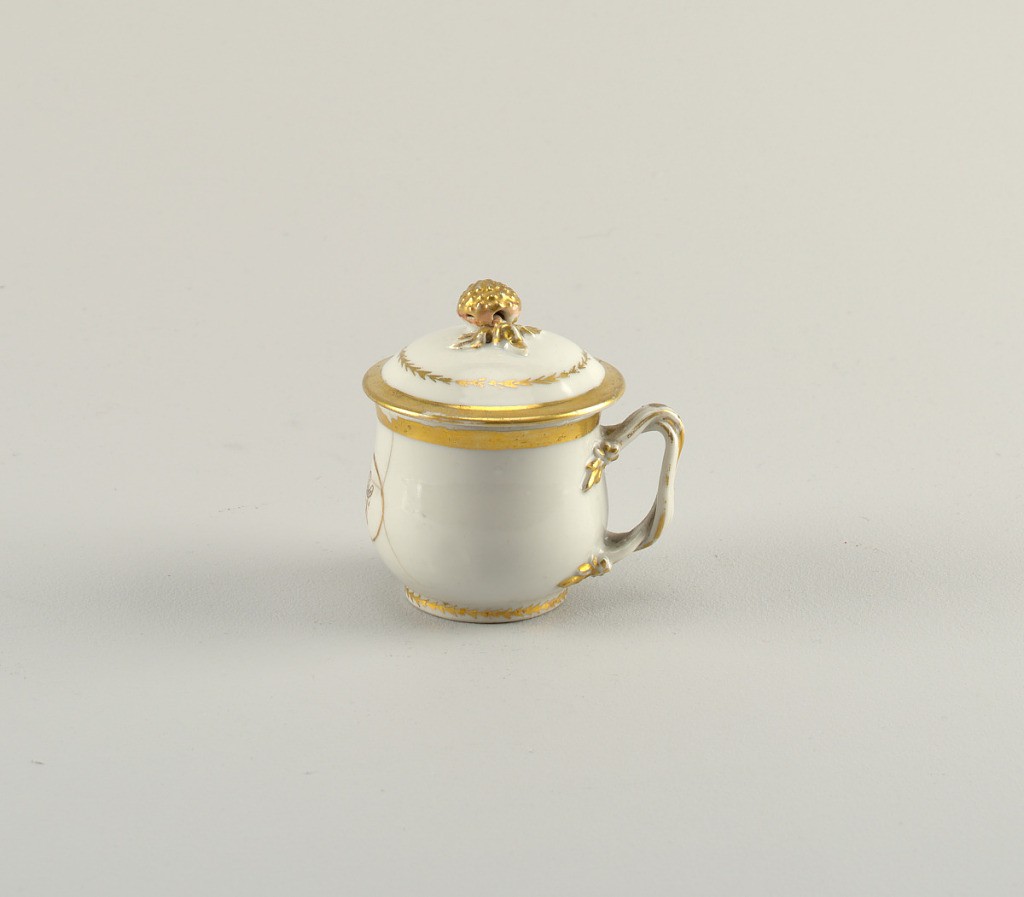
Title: Covered Cup
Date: late 18th century
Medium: porcelain, gold
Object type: cup
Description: Porcelain cup and cover (Pot de Crème) with a decorated handle and gilt initials belonging to a serving set.